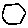
Label: hexagon